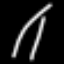
Label: line